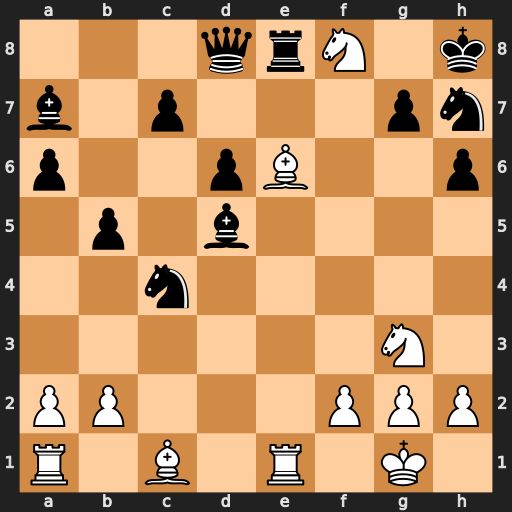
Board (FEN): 3qrN1k/b1p3pn/p2pB2p/1p1b4/2n5/6N1/PP3PPP/R1B1R1K1
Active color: w
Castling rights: -
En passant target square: -
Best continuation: Ng6#